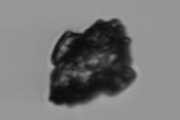
Label: Delphineis